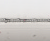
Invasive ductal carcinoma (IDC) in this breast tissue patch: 0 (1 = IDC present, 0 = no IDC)